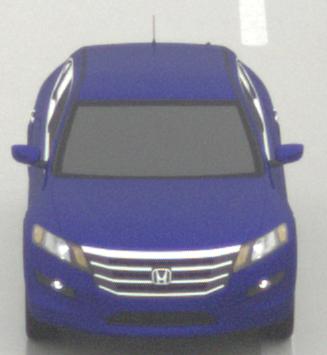
Make: Honda
Model: Crosstour
Detailed model: -
Model produced from: 2009
Model produced until: 2012
Doors: 4
Color: blue
Road condition: wet road
Daytime: morning or afternoon
Contrast: low contrast